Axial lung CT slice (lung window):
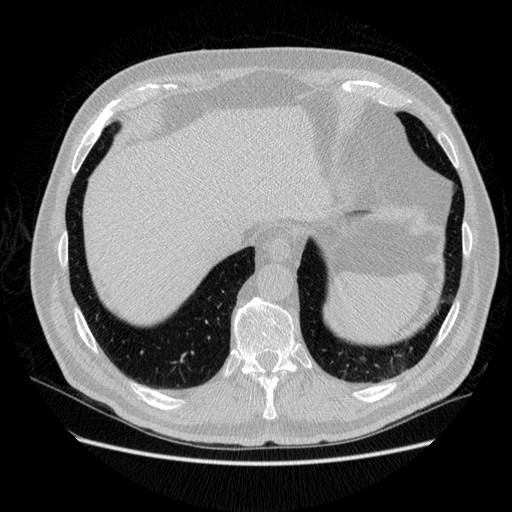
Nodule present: no